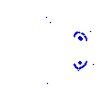
Particle: pion